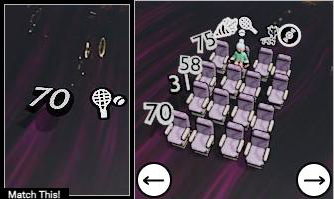
Task: seats
Answer: no